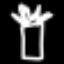
Label: palm tree